Question: I have an exercise that I have to complete for school and I'm kinda stuck.
I have to program a function that tells you if there's a face on the photo, by photo we can imagine a 2D list, so a list that consists of more lists to create a 2 dimensional object. The face is represented by 2x2 square with the word face in it these letters can be in a random order. As shown below in picture I. and II.:

Also there can be more faces, as long as the word face is shown at least once in the whole 2Dlist it should return True.
The problem is that the letters can't be in a row or in a column as shown in picture III.. I really can't figure out how to make a condition that would eliminate this. So far I know how to find out out if all of the letters are in that 2Dlist and I eliminated the possibility of having just a single row or a single column as shown in the picture IV. and V..
Here's what I have so far:
'''
def is_face_on_photo(photo):
list2D = photo
faces = ['f','a','c','e']
newlist = []
for list in list2D:
for letter in list:
newlist.append(letter)
if 'f' in newlist and 'a' in newlist and 'c' in newlist and 'e' in newlist and (faces not in list2D) and (len(list2D) >= 2) and (len(list2D[0]) >= 2):
print True
else:
print False
pass
'''
I'm new to python so I would appreciate any help I can get :) thanks a lot
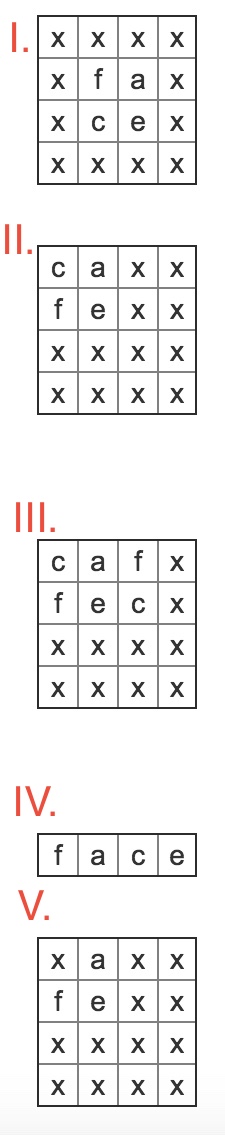
Answer: Search element by element through each row, then the next row, and so on, left to right, and down, until you find an F, A, C, or E.
When you do, since you're checking left to right and top to bottom, you can assume you've found the top left corner of a potential "FACE". So check if the letter to the right, the one below, and the one to the lower right satisfy the rest of the FACE.
If so, you're done. If not, keep going.
Here's a somewhat wordy version. I haven't tested it, but it's the idea.
'''
def is_face_on_photo(photo):
found = False
for row,photo_row in enumerate(photo):
for col,letter in enumerate(photo_row):
if (letter in "face") and col + 1 < len(photo_row) and row + 1 < len(photo):
found = True # Until proven otherwise
num_found = {"f":0, "a":0, "c":0, "e":0}
right_letter = photo_row[col + 1]
below_letter = photo[row + 1][col]
below_right_letter = photo[row + 1][col + 1]
letters = [letter, right_letter, below_letter, below_right_letter]
# Could replace with something like defaultdict
for let in letters:
if let in num_found:
num_found[let] += 1
# Would need to change this slightly if the letters of "face" had
# any repetitions, like two "a"s or something
for let in "face":
if num_found[let] == 0:
found = False
break
if found:
break
if found:
break
return found
'''